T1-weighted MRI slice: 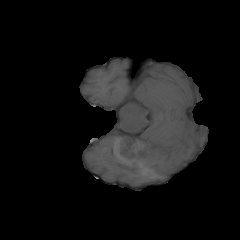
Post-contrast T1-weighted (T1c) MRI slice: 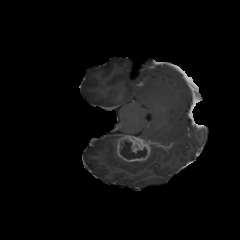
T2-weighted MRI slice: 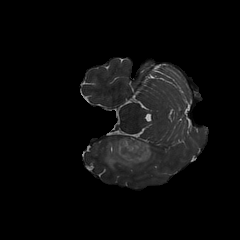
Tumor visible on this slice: yes